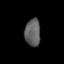
Tissue: lung
Cell type: Epithelial cells
Senescence score: 0.2074
Nuclear area (px): 416
Mean DAPI intensity: 96.649